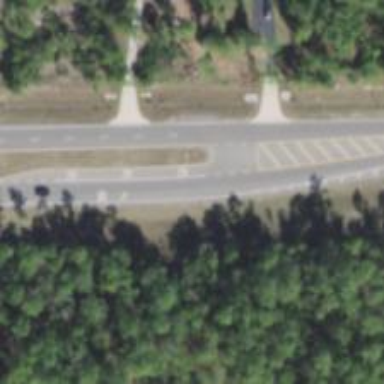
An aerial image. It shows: Asphalt road that is classified as tertiary link.